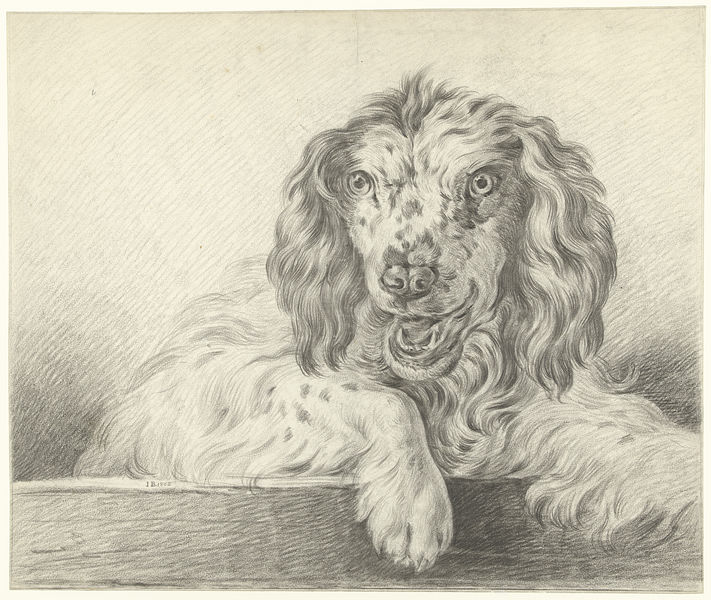
Titel: Hond
Künstler: Jean Bernard
Standort: Amsterdam
Institution: Rijksmuseum
Schlagwörter: weiß, nase, ohr, schwarz, zeichnung, hund, tier, augen, portrait, auge, haare, locken, ohren, fell, korb, pfoten, schwarzweiss, radierung, stich, bleistift, flecken, pfote, zähne, schnauze, brav, maul, zunge, freundlich, kupferstich, zahn, cockerspaniel